Interaction volume radius: 10 \u00c5
Interaction volume height: 10 \u00c5
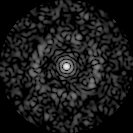
Disorder parameter: 0.8252